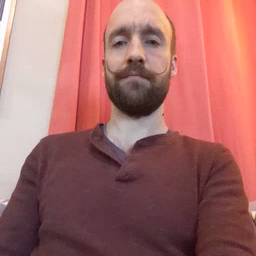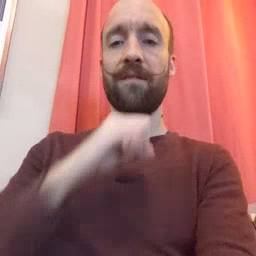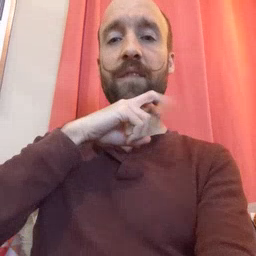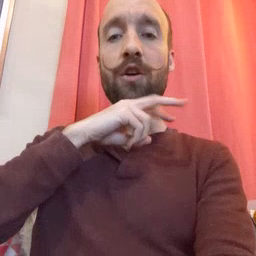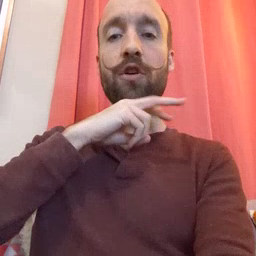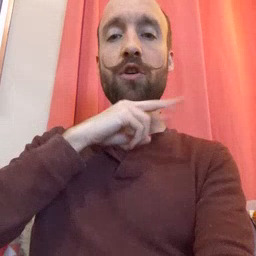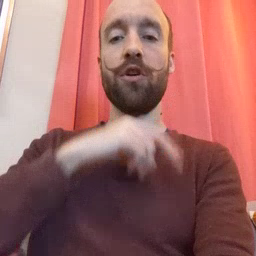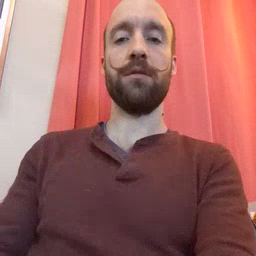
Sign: frog